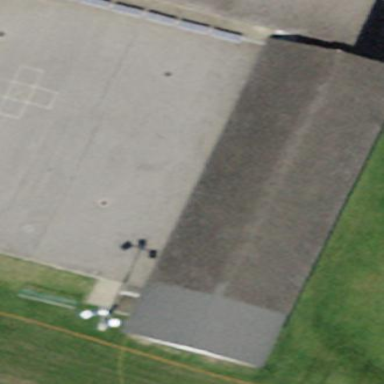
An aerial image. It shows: School building.